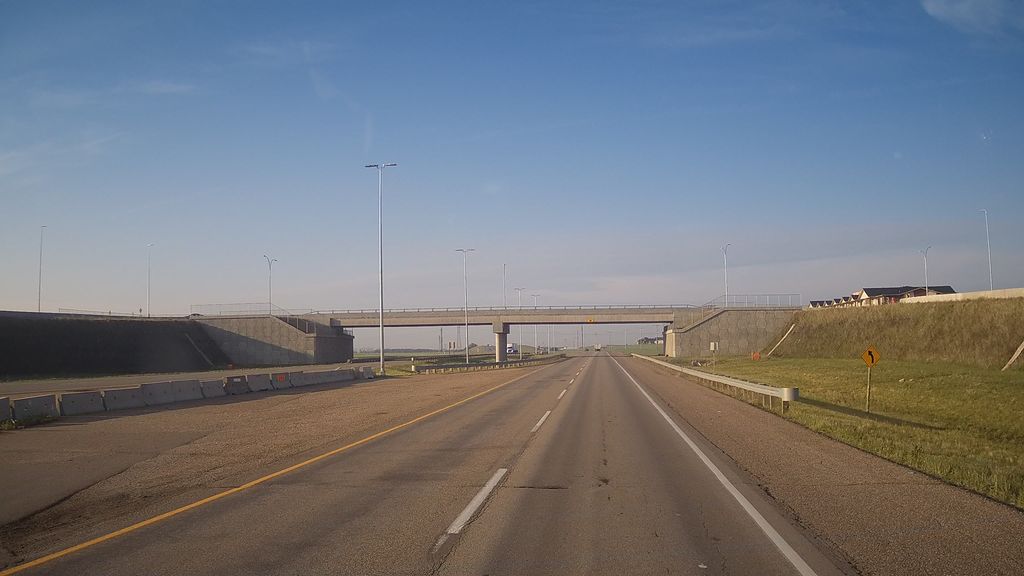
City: saskatoon